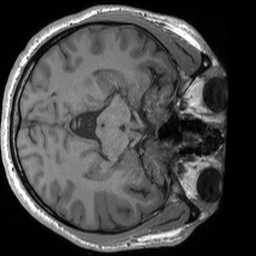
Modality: T1w
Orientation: axial
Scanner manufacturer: siemens
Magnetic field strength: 3 T
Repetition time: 1.54 s
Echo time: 0.00234 s